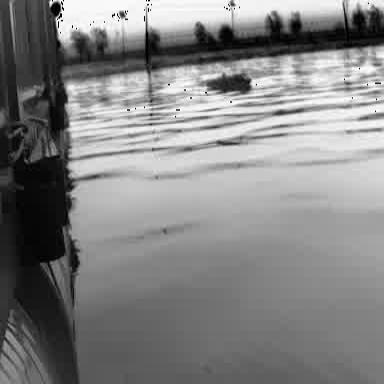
There is a container_ship in the infrared image.